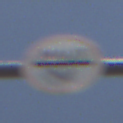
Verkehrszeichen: MautflichtigeStrecke
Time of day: Midday
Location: Outdoor (Nature)
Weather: PartlyCloudy
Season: NotSpecified
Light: Natural